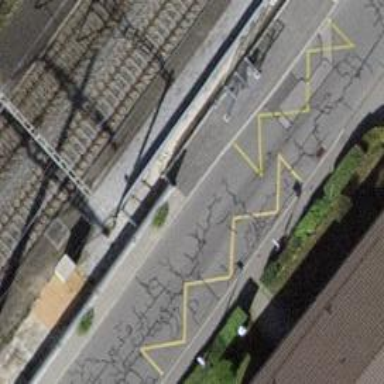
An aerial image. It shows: Public transport stop position.